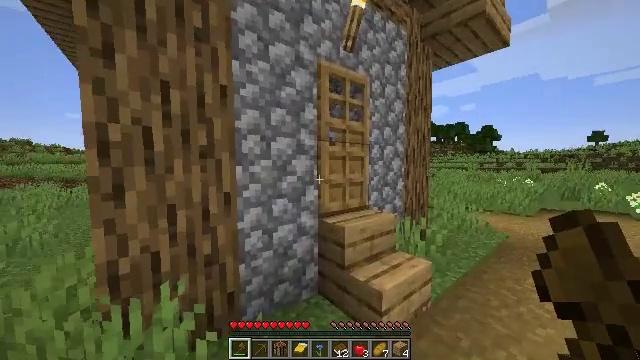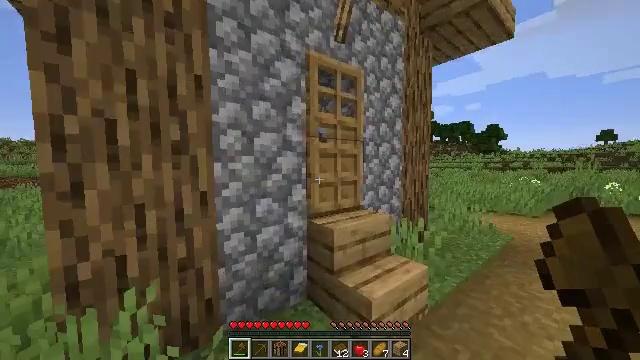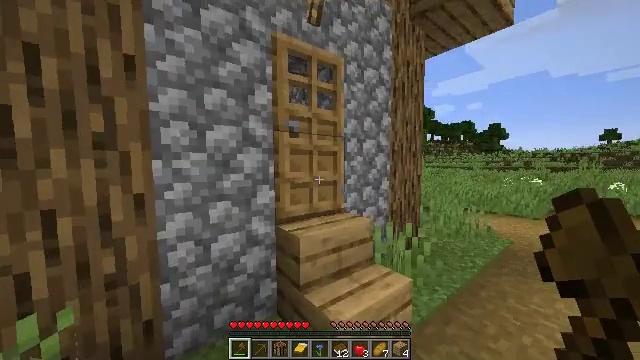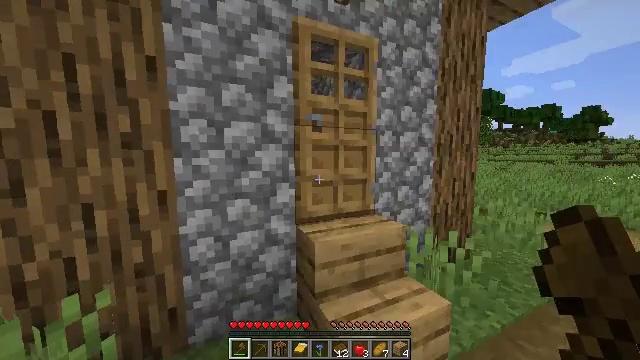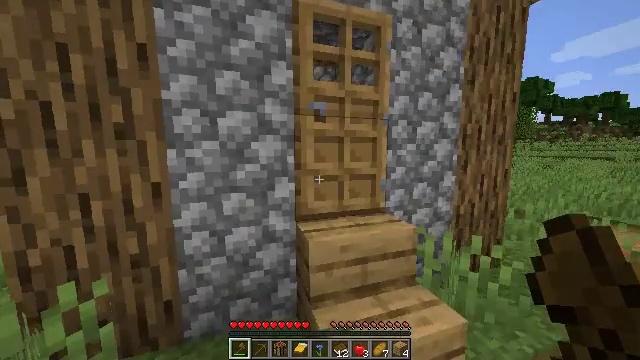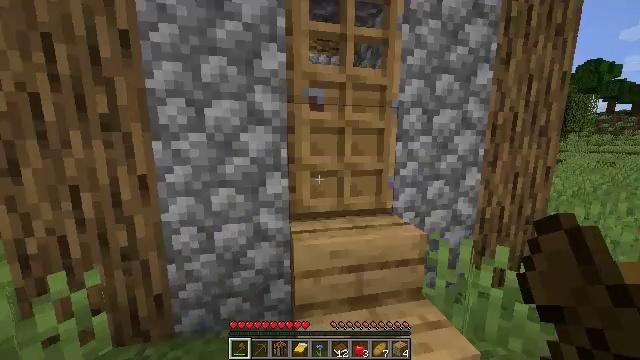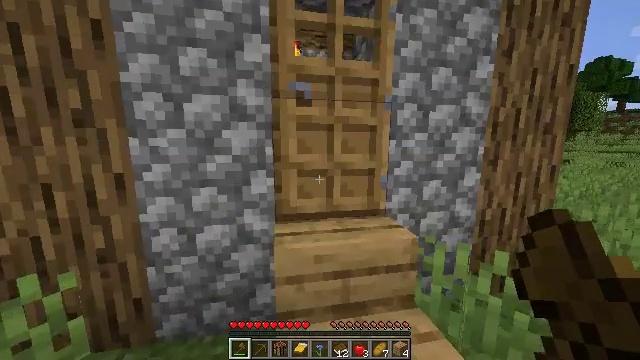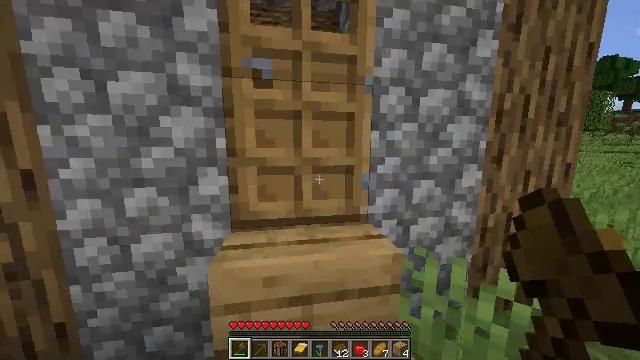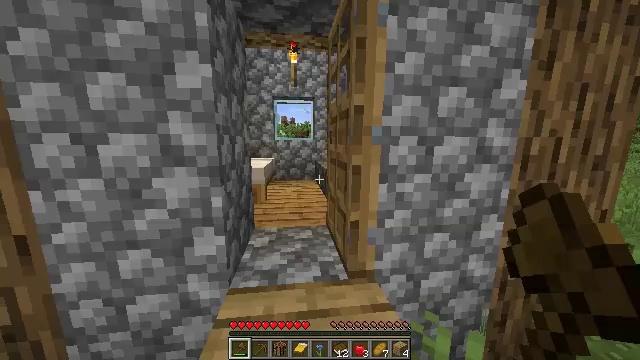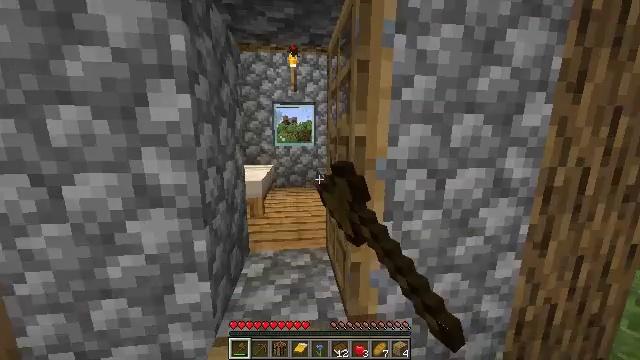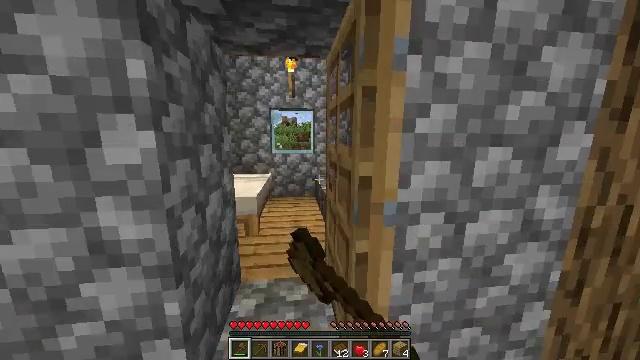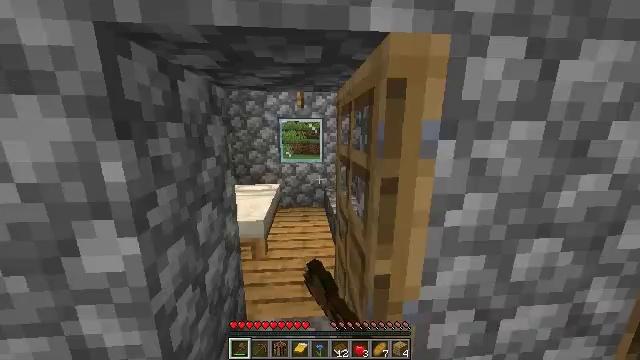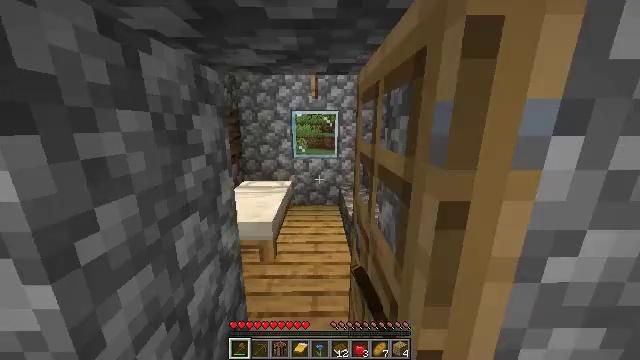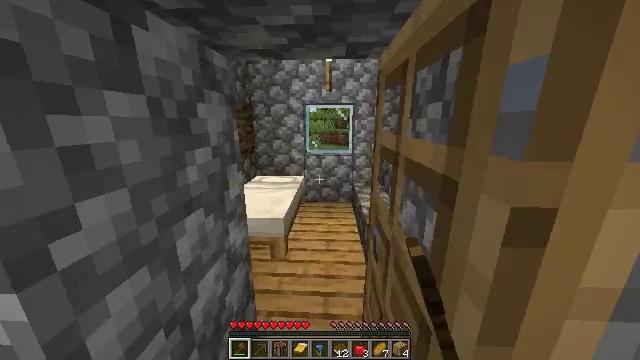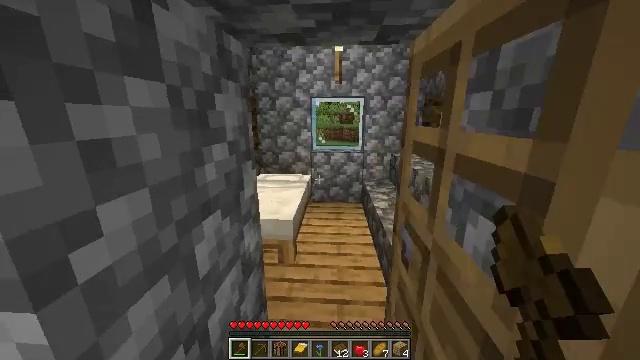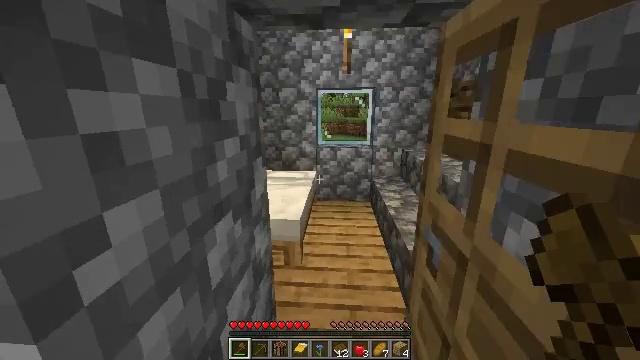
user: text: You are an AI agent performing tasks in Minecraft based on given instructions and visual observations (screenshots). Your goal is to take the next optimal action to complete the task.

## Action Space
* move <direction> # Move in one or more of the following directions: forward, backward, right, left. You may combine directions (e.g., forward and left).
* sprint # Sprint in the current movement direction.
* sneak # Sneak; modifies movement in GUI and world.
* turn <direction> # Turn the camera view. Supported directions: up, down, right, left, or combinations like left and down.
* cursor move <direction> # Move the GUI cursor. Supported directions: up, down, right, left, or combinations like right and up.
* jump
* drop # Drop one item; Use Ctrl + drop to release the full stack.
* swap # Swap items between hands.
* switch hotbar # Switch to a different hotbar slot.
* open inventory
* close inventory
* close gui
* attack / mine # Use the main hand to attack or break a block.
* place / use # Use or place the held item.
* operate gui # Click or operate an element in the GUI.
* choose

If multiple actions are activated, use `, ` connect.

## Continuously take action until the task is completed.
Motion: motion action
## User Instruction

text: Collect books by breaking the bookshelf.
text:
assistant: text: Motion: move forward and move right, use / place
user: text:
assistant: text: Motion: move forward and move right, use / place
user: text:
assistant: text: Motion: move forward and move right, turn left and down
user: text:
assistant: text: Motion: move forward and move right, turn left and down
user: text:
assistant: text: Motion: move forward and move right, turn left and down
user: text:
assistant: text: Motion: move forward and move right
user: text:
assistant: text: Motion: move forward
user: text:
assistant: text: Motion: move forward, turn left, use / place
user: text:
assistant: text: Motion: move forward, use / place
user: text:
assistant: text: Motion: move forward, use / place
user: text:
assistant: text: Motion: move forward, turn left and down
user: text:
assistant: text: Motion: move forward, turn left and down
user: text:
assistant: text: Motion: move forward and move left, turn left and down
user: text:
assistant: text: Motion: move forward and move left
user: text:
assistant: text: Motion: move forward and move left
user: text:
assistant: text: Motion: move forward, turn left and down
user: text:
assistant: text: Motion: move forward, turn left and down
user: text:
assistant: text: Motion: move forward, turn down
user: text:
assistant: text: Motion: move forward, turn right and down
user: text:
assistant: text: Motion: move forward, turn right and down
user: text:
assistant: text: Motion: move forward, turn right and down
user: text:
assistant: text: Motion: turn right and down
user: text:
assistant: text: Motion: move left, turn left and down
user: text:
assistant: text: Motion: move left, turn left
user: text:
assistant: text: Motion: turn left and up
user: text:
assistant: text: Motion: turn left
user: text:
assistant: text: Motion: move back, turn left and up
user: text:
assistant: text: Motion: move back, turn left and up
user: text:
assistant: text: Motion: move back and move left, turn left and up
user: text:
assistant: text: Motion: move back and move left, turn left and up